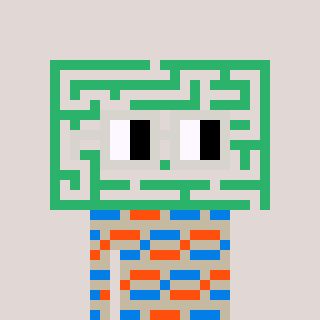
a pixel art character with square light gray glasses, a maze-shaped head and a bege-colored body on a warm background